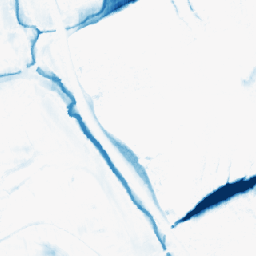
Category: morphological
Decomposition family: morphological_ellipse
Decomposition parameters: operation: closing
width: 30
height: 10
Upsampling method: nearest
Upsampling parameters: scale: 8
Upsampling scale: 8